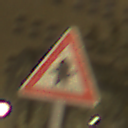
Verkehrszeichen: Vorfahrt
Umgebung: Outdoor, Urban
Tageszeit: Night
Wetter: Overcast
Licht: Artificial
Jahreszeit: NotSpecified
Kontrast: MediumContrast